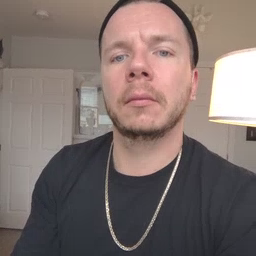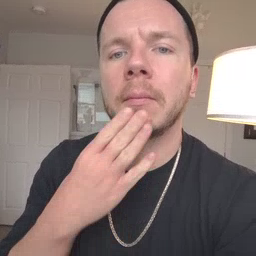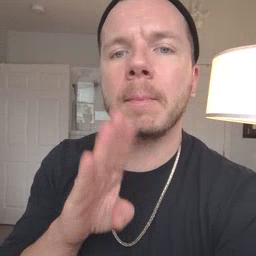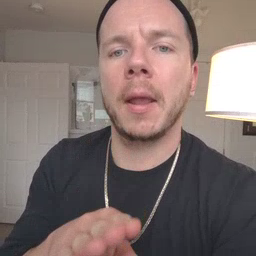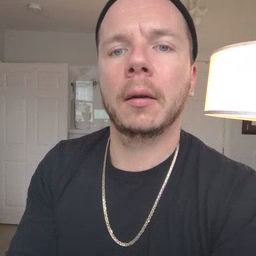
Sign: bad